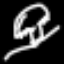
Label: mushroom